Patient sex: F
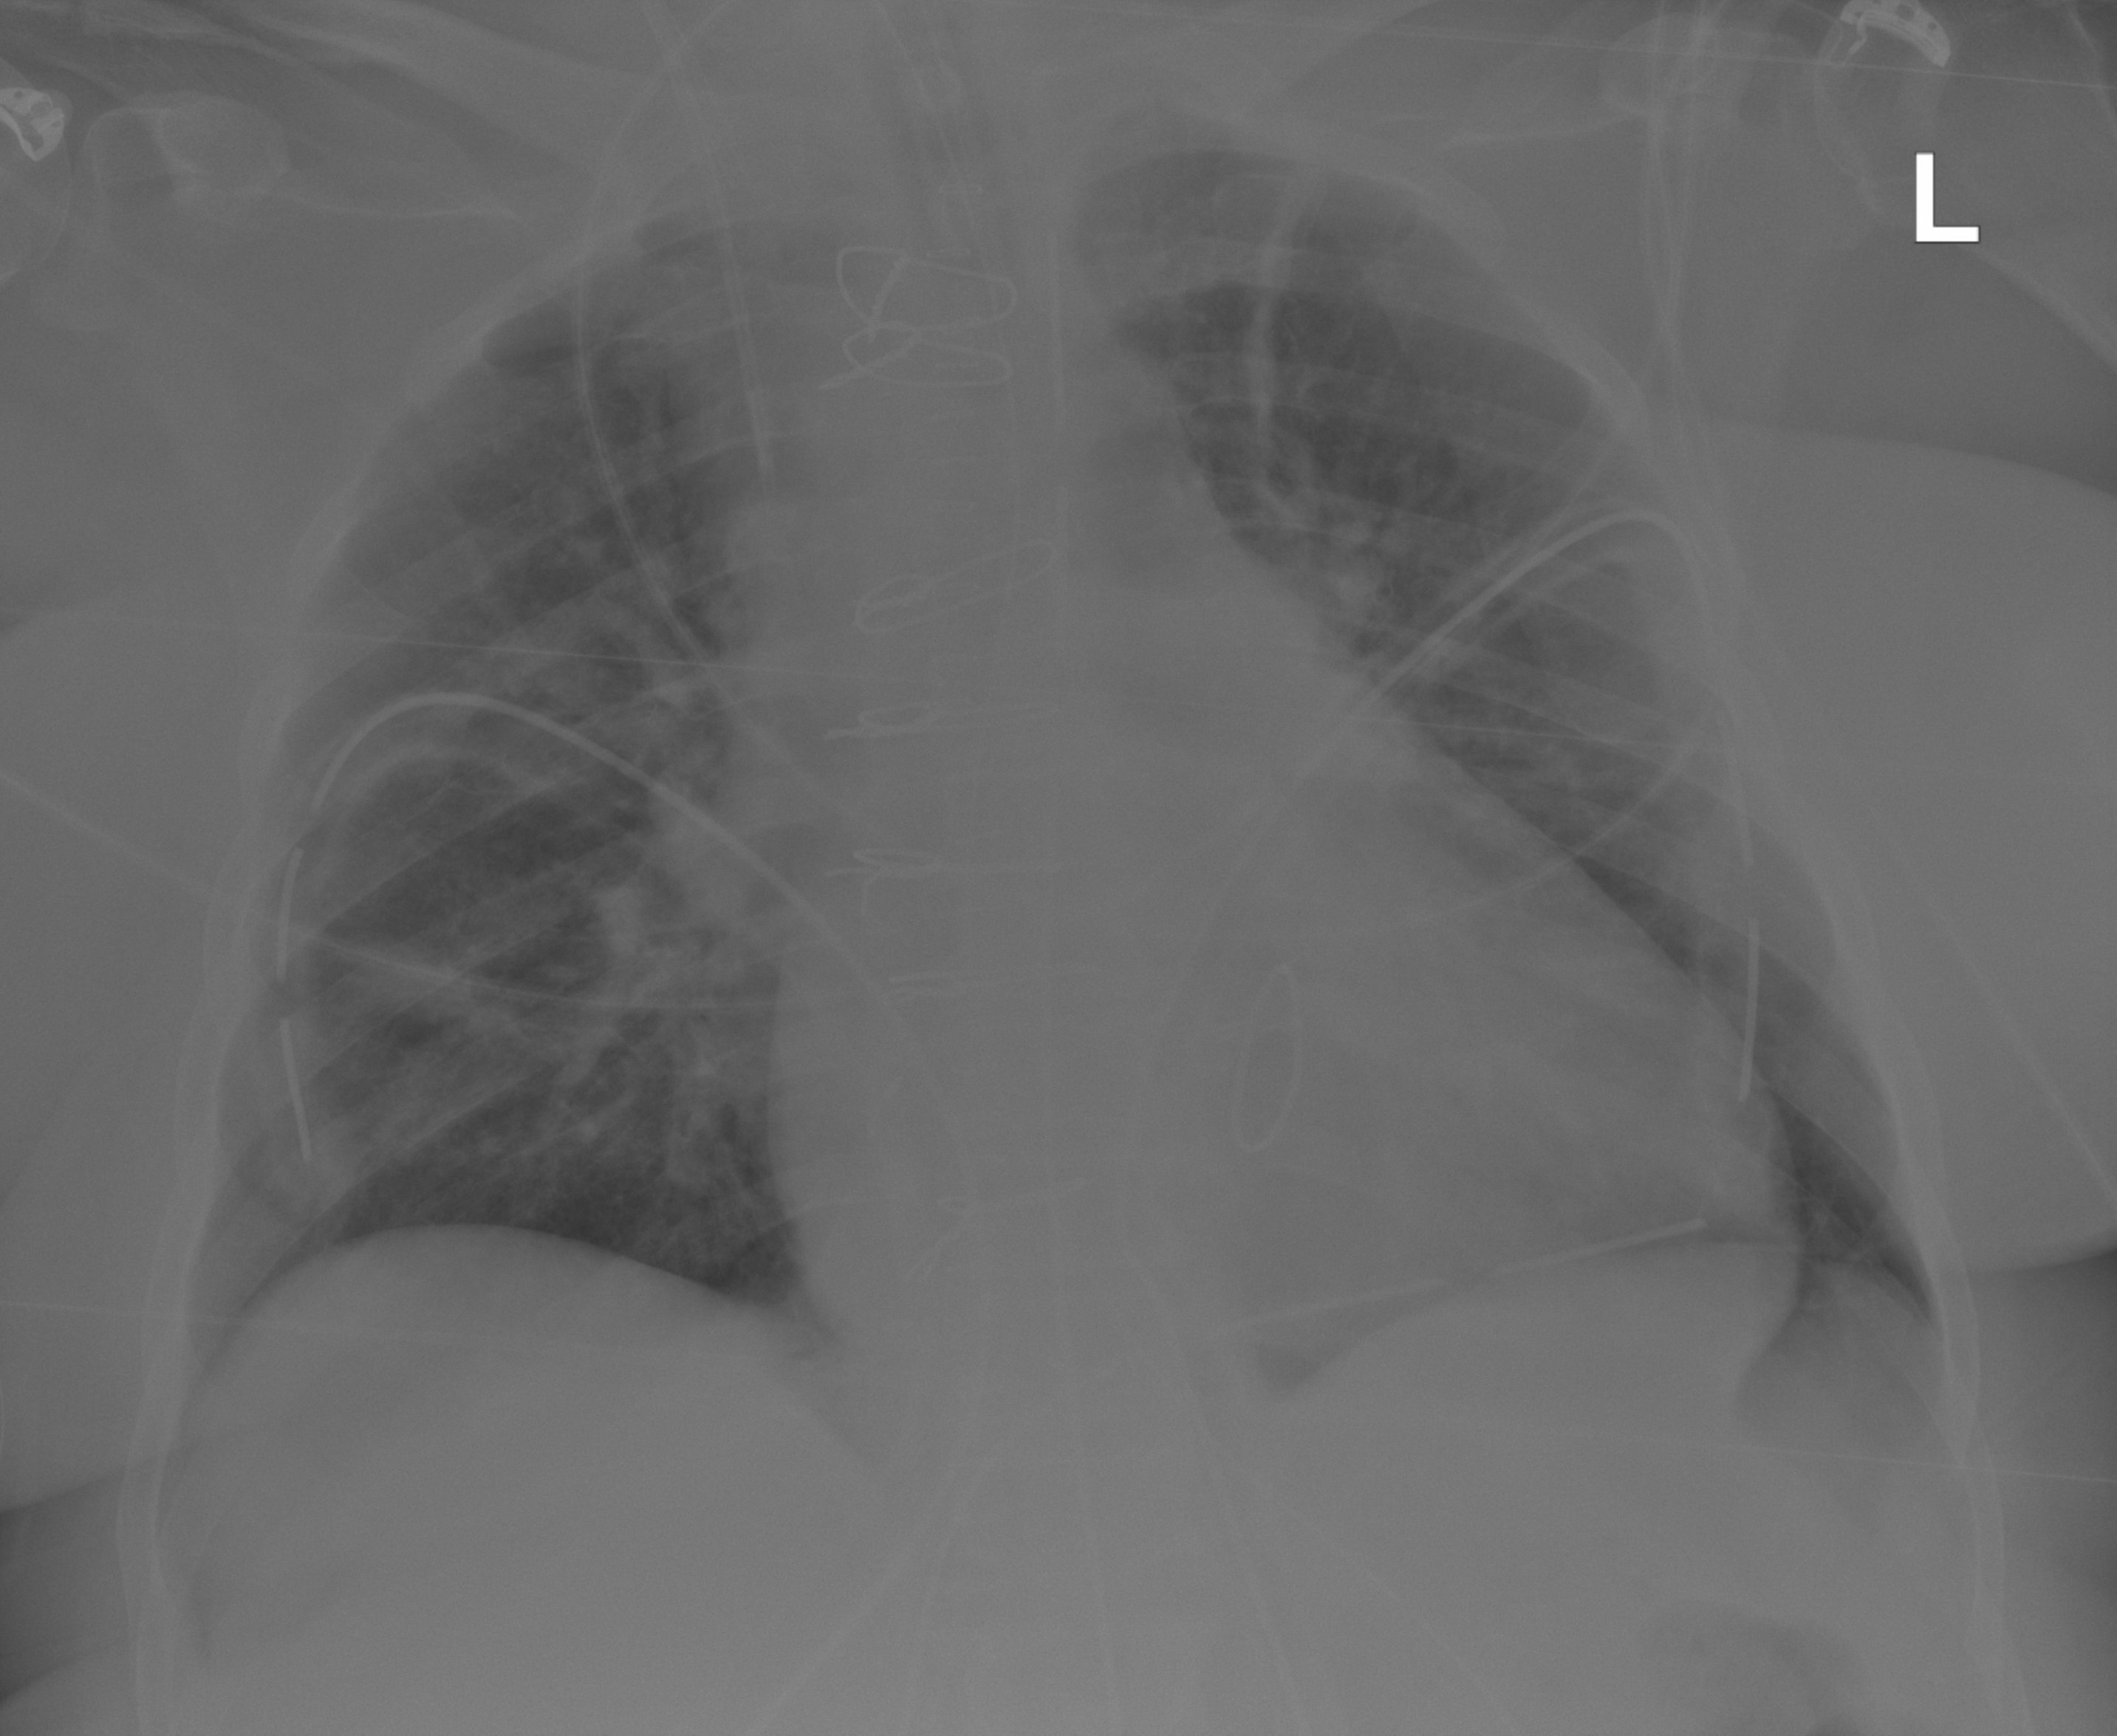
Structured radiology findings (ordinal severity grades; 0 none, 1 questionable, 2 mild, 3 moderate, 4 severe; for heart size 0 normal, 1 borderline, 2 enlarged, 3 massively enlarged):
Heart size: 2
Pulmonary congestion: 0
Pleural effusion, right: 0
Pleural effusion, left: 0
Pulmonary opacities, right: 0
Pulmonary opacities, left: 0
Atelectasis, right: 0
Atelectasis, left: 0